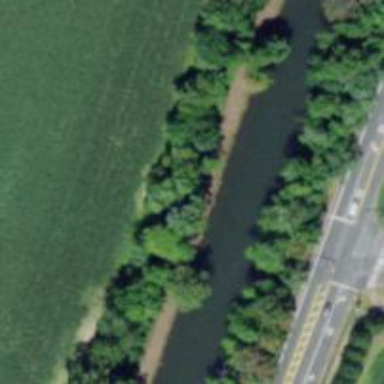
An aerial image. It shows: Cycleway built on embankment.